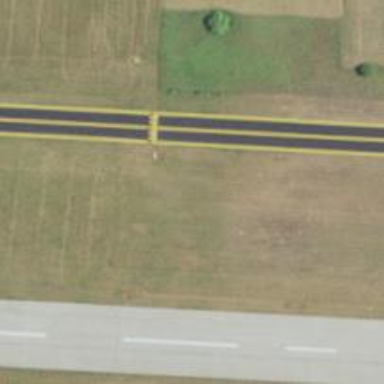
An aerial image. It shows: View of taxiway at the airport.